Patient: sex F, age 89
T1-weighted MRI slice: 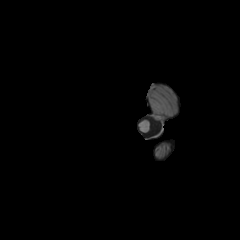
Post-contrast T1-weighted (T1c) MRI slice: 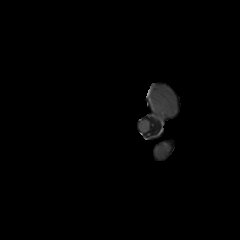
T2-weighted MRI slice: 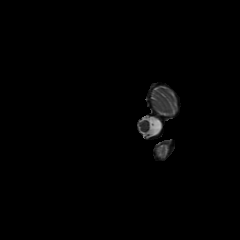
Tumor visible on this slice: no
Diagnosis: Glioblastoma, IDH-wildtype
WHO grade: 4